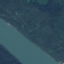
Land use / land cover: River